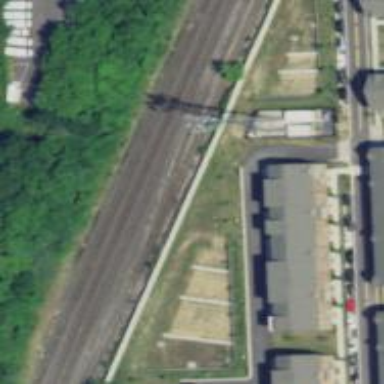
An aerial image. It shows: Railway siding for service.